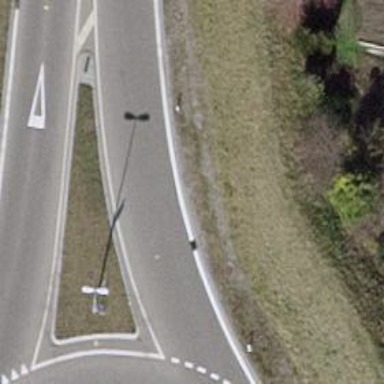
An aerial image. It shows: Secondary road with separate asphalt sidewalk.